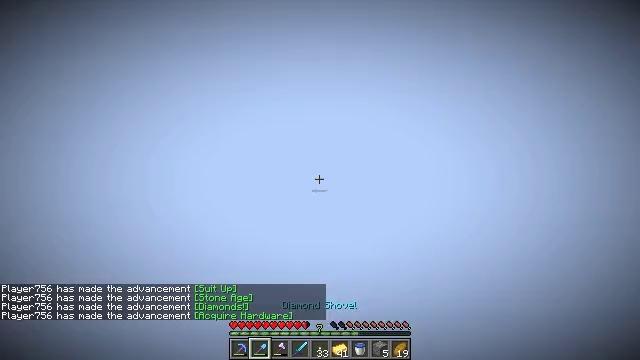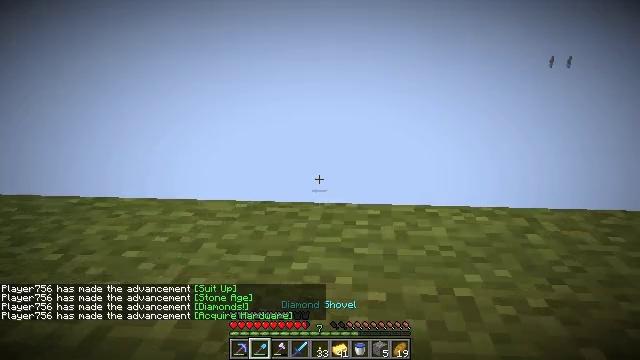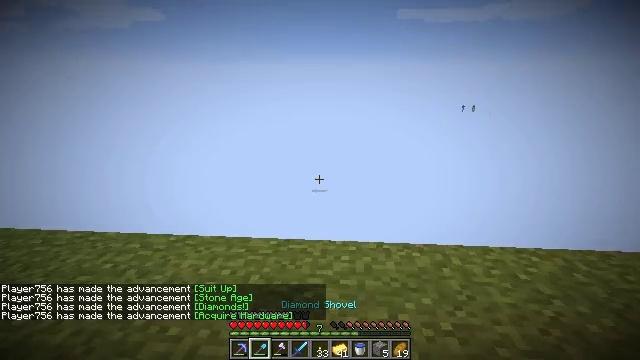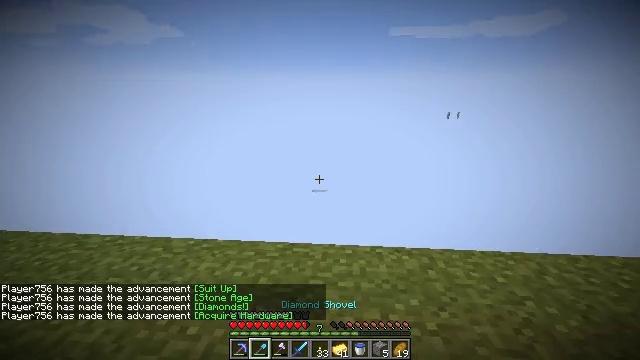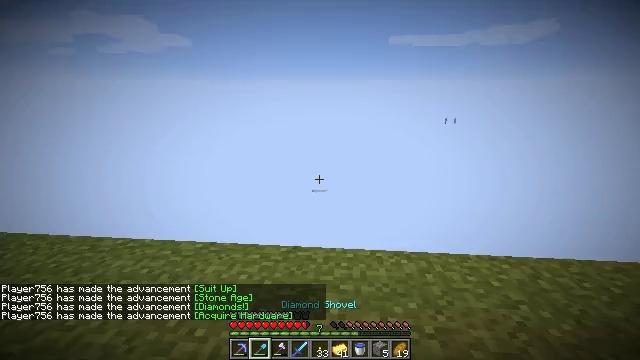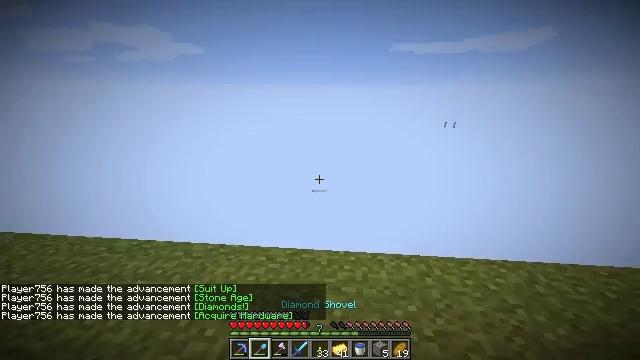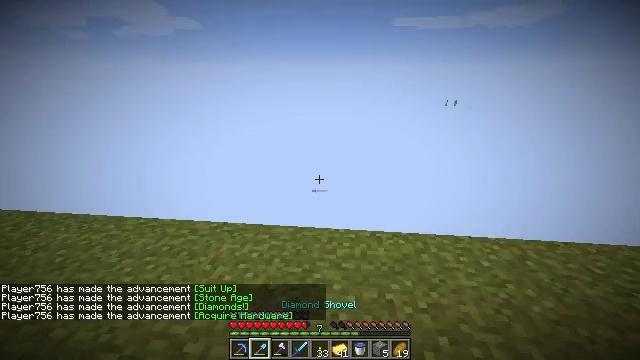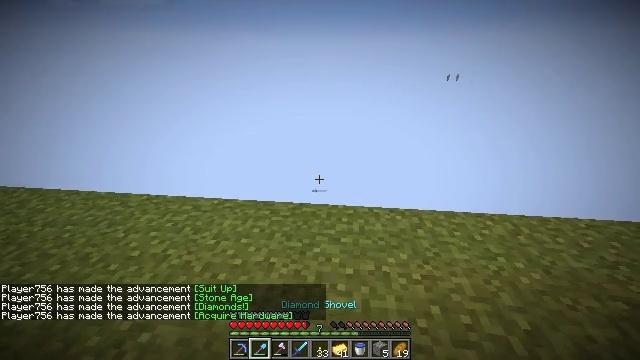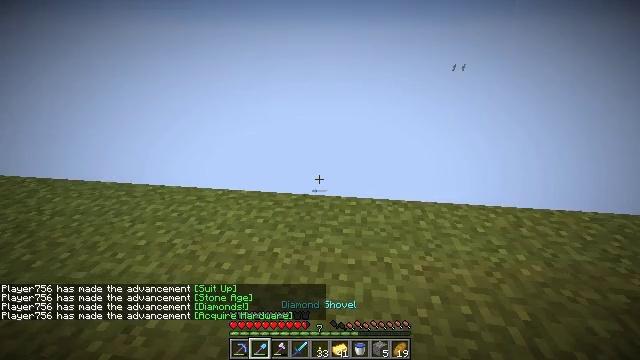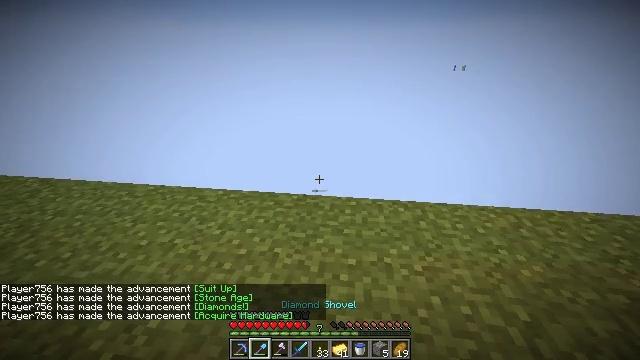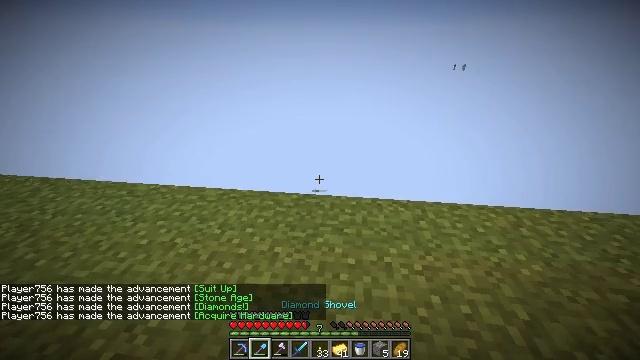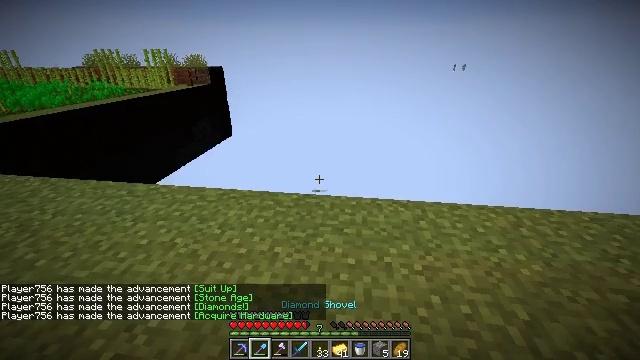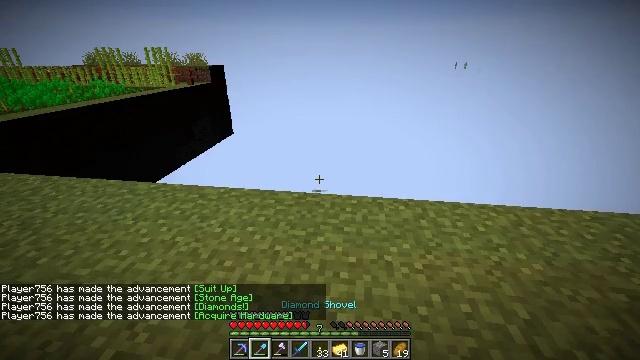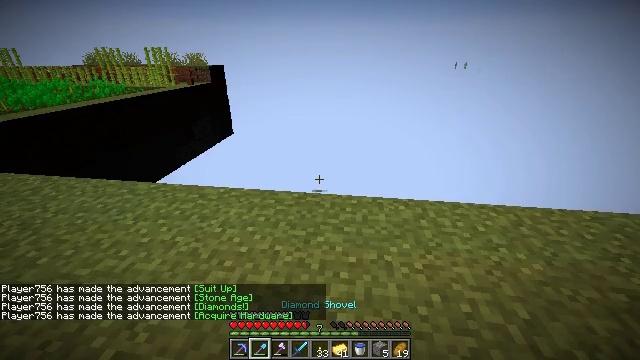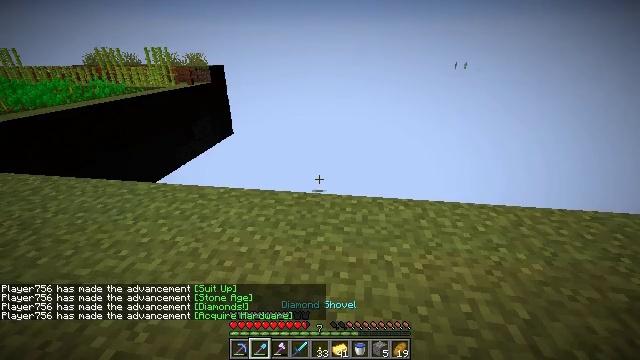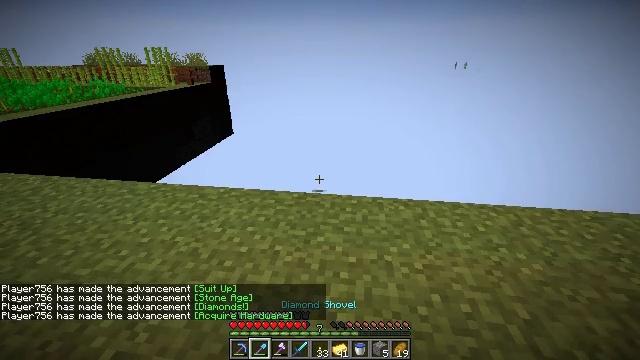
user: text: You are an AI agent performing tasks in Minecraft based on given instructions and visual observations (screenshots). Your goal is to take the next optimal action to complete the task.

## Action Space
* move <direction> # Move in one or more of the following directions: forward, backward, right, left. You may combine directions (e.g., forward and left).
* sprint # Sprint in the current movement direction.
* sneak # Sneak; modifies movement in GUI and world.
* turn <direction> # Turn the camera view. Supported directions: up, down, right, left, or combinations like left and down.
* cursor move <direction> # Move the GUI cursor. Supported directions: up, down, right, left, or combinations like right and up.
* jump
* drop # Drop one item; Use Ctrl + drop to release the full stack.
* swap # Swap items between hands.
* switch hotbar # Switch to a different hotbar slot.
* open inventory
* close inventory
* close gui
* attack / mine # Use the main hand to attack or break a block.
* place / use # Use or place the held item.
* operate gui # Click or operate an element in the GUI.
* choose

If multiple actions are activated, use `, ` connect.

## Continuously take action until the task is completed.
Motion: motion action
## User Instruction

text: Open the crafting grid for blaze powder.
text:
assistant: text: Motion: no_op
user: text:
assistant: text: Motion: no_op
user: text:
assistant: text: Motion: no_op
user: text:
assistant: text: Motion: no_op
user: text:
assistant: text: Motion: no_op
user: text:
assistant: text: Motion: turn down
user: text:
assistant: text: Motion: turn down
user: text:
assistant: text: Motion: turn down
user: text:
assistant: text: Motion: no_op
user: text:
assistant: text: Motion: no_op
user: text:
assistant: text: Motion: no_op
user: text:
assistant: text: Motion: no_op
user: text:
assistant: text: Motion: no_op
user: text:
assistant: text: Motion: no_op
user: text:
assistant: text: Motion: no_op
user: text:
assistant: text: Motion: no_op
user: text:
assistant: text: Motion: no_op
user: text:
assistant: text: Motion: no_op
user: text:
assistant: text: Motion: no_op
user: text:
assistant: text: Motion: no_op
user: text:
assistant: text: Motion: no_op
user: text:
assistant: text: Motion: no_op
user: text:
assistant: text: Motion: no_op
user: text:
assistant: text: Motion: no_op
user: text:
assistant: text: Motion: no_op
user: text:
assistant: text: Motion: no_op
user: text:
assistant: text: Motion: no_op
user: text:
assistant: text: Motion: turn left
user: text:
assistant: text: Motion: turn left
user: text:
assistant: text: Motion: turn left